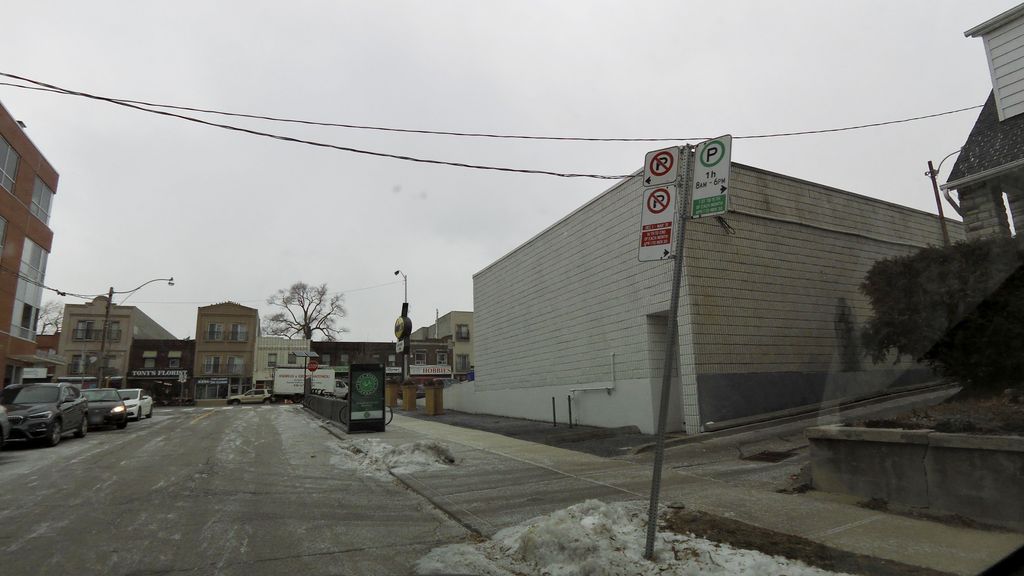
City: toronto